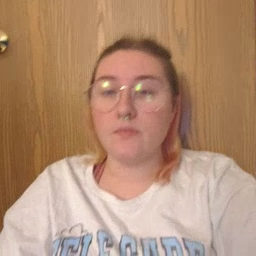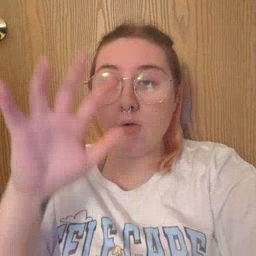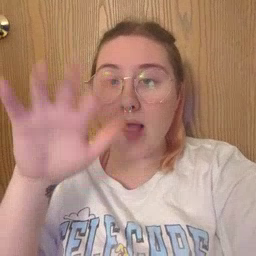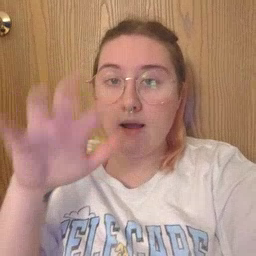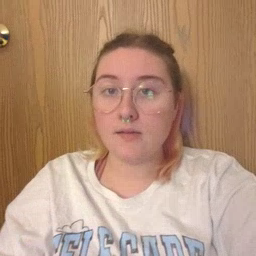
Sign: rain